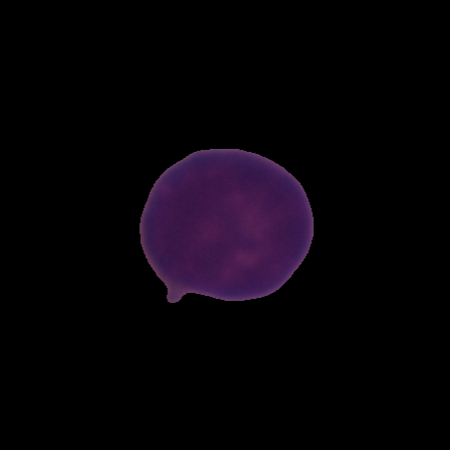
Label: healthy